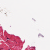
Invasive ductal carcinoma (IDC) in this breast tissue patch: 0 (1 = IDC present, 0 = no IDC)